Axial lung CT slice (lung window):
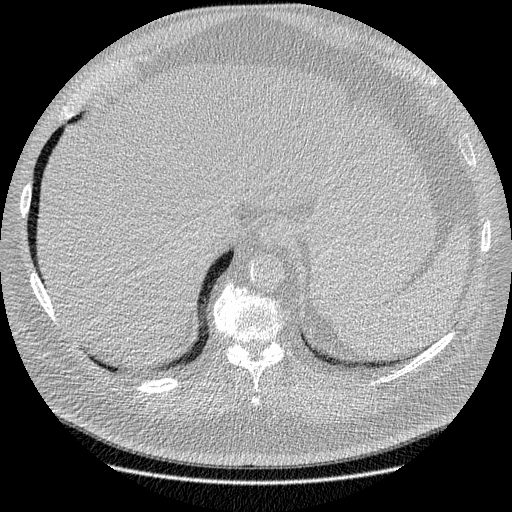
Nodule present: no